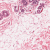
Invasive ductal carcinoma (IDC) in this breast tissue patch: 0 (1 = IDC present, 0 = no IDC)